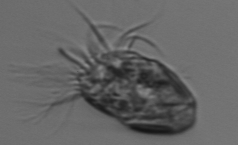
Label: Strombidium_morphotype1